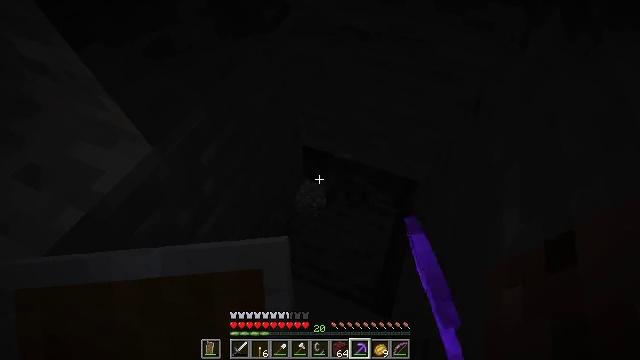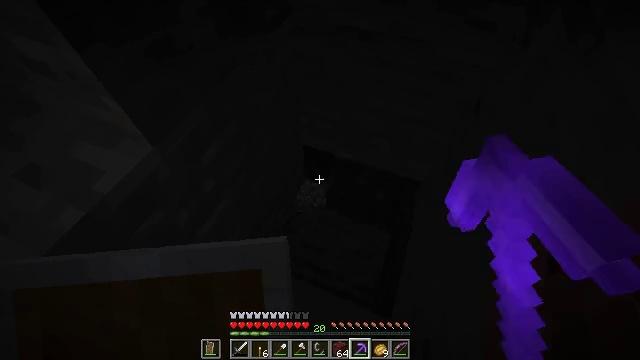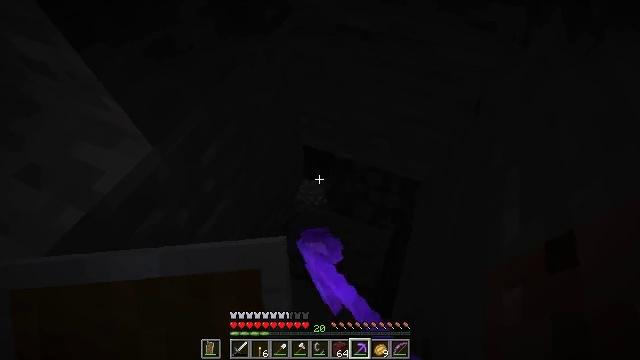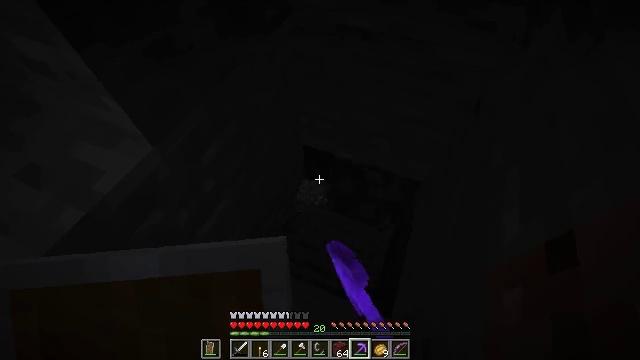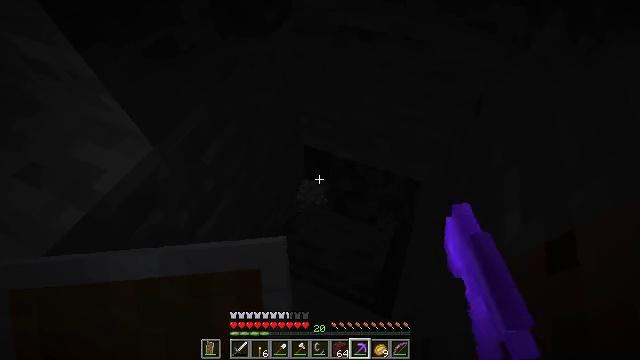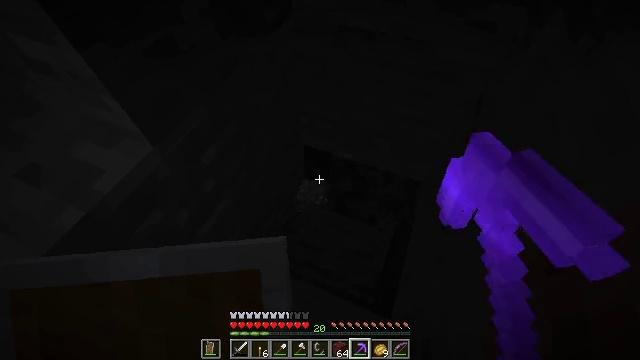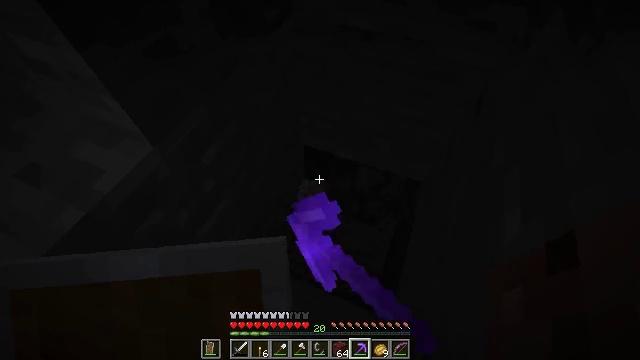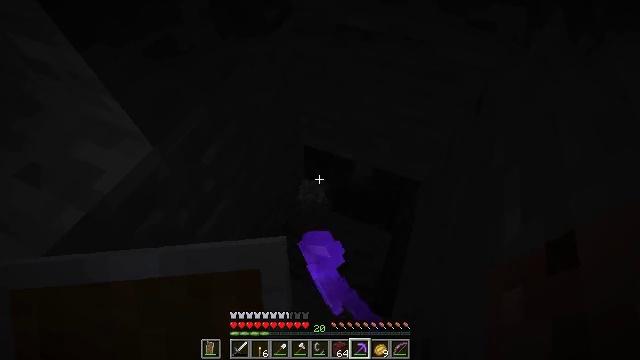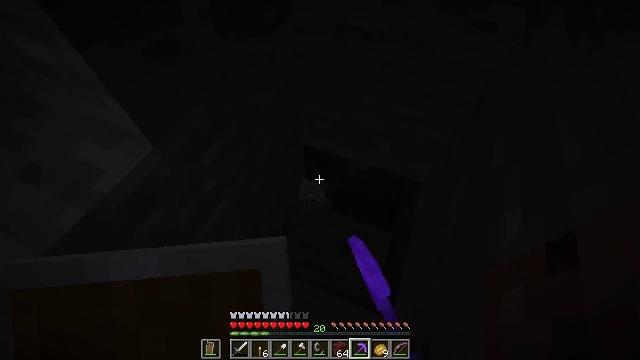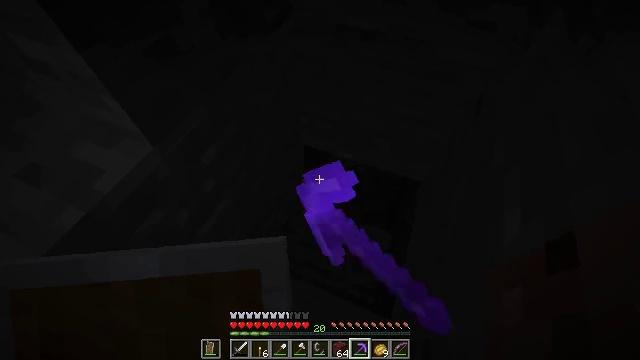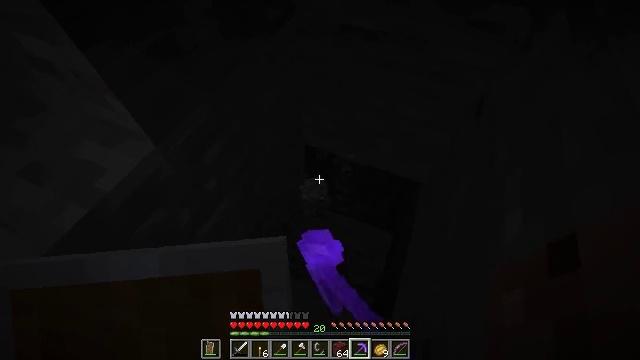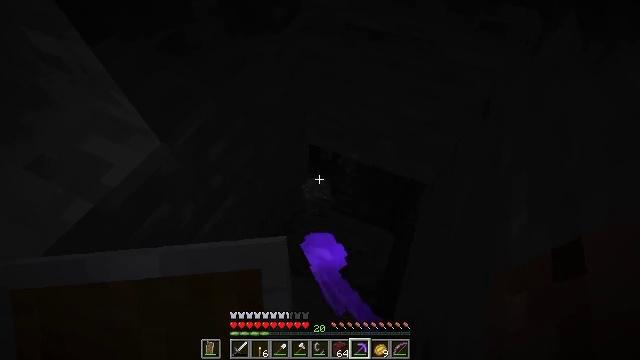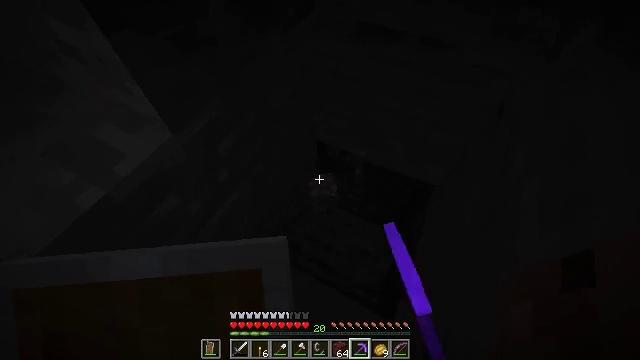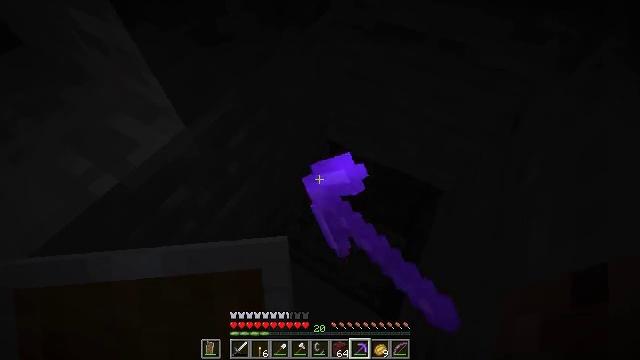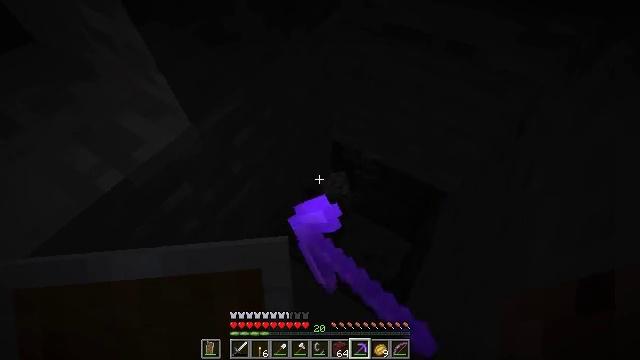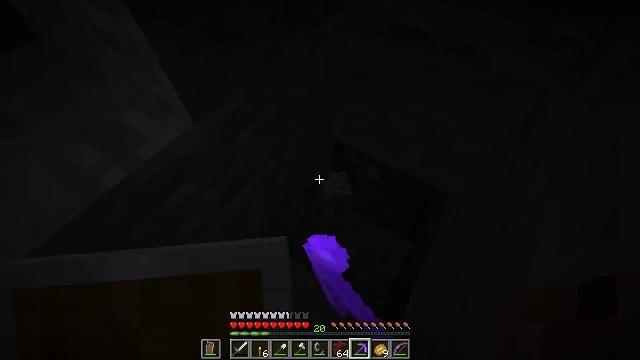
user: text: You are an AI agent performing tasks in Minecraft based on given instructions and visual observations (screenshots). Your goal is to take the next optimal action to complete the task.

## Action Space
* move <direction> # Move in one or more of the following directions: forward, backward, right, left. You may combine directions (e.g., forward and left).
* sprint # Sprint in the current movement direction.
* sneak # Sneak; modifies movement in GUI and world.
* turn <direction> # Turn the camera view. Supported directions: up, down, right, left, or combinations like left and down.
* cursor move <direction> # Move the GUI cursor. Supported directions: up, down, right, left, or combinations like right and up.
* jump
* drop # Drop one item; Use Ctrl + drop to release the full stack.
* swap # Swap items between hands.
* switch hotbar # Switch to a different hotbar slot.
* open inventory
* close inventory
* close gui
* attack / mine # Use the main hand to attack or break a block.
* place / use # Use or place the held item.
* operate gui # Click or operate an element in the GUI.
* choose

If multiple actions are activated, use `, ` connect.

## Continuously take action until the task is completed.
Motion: motion action
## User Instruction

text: Gather stone by using a pickaxe.
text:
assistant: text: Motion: attack / mine
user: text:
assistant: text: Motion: attack / mine
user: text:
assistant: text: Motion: attack / mine
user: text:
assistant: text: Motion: attack / mine
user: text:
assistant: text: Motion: attack / mine
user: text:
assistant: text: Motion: attack / mine
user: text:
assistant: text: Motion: attack / mine
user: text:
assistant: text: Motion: attack / mine
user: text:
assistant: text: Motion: attack / mine
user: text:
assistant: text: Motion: attack / mine
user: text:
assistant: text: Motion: turn left, attack / mine
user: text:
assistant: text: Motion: turn left, attack / mine
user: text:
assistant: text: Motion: turn left, attack / mine
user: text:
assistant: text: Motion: turn left, attack / mine
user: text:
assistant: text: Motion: attack / mine
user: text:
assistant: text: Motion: attack / mine
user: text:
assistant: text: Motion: attack / mine
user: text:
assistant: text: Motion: attack / mine
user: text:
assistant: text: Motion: attack / mine
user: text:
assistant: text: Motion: attack / mine
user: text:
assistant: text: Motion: attack / mine
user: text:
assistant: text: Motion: attack / mine
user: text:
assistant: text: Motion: attack / mine
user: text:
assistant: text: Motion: attack / mine
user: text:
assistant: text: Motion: attack / mine
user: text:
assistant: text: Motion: attack / mine
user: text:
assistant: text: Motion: attack / mine
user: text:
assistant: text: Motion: attack / mine
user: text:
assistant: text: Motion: attack / mine
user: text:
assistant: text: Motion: attack / mine